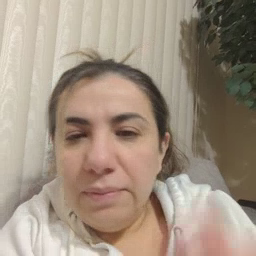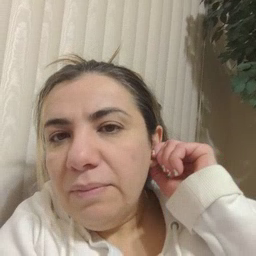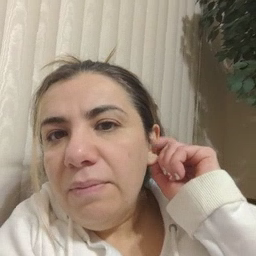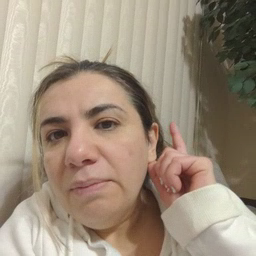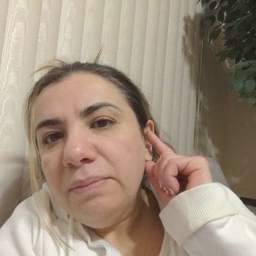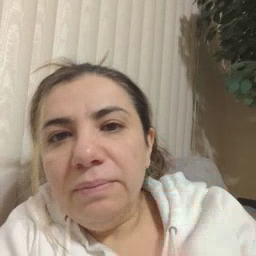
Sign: hear